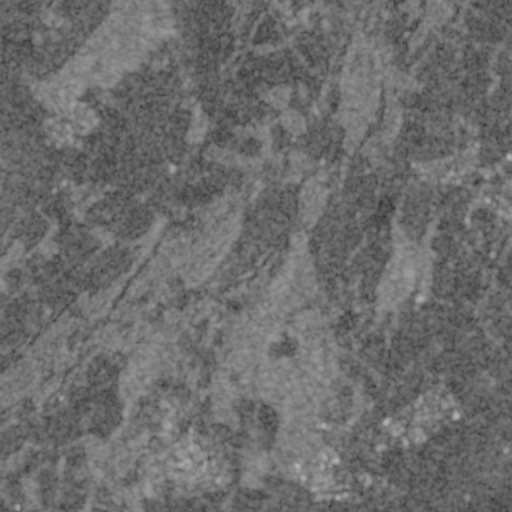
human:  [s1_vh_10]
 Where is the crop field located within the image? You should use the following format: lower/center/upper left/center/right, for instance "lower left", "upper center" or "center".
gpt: The crop field is located in the lower center of the image.
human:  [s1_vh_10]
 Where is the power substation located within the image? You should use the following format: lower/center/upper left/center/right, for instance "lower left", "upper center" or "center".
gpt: The power substation is located in the lower right of the image.
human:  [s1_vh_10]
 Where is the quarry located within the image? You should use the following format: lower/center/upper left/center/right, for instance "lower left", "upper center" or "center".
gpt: The quarry is located in the lower left of the image.
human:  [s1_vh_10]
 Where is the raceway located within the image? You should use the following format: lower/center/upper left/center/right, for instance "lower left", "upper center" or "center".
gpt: The raceway is located in the lower center of the image.
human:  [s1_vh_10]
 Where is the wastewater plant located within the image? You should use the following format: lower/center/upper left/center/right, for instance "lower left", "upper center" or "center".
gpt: The wastewater plant is located in the upper left of the image.
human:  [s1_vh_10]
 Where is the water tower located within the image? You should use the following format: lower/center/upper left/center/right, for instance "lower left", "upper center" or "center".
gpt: The water tower is located in the center left of the image.
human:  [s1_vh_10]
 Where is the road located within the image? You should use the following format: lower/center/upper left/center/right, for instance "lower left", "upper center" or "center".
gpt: There is no road in the image.

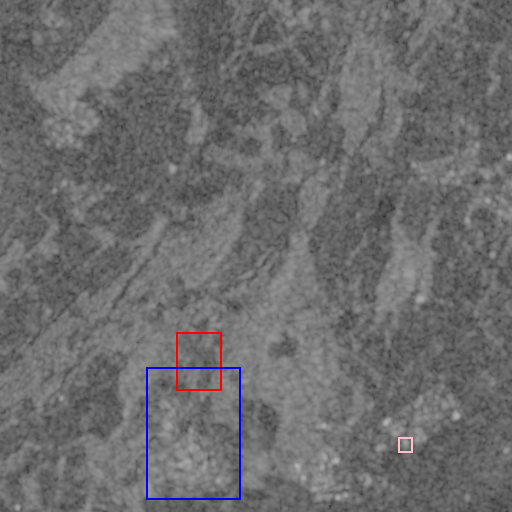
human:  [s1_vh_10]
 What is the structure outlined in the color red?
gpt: The structure outlined in red is a crop field.
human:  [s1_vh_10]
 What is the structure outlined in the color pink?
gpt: The structure outlined in pink is a parking lot.
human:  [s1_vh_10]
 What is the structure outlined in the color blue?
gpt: The structure outlined in blue is a quarry.
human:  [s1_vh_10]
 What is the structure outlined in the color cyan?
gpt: There is no cyan outline.